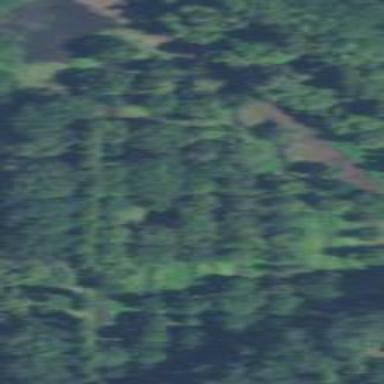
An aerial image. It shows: Orchard filled with macadamia trees.